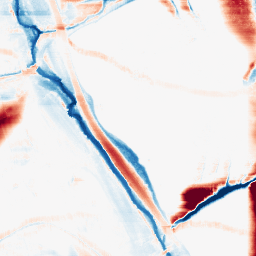
Category: morphological
Decomposition family: morphological_rect
Decomposition parameters: operation: average
width: 50
height: 10
Upsampling method: lanczos
Upsampling parameters: scale: 8
Upsampling scale: 8